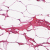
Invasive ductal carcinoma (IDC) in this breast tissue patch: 0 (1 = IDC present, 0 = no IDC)